Question: Assume I have with texbox and textblock:
'''
<TextBox Name="textBox1"
Text="{Binding Path=user,
RelativeSource={RelativeSource FindAncestor,
AncestorType=my:MainWindow, AncestorLevel=1},
Mode=TwoWay, UpdateSourceTrigger=PropertyChanged}" />
<TextBlock Name="textBlock1"
Text="{Binding Path=user,
RelativeSource={RelativeSource FindAncestor,
AncestorType=my:MainWindow, AncestorLevel=1},
Mode=TwoWay, UpdateSourceTrigger=PropertyChanged}" />
'''
Code behind:
'''
private string _user = "a";
public string user
{
get
{
return _user;
}
set
{
if (!String.IsNullOrEmpty(value.Trim()))
_user = value;
//else
//_user = _user + Environment.NewLine;
NotifyPropertyChanged("user");
}
}
'''
What I'm trying to achieve - is not allow user to enter empty string (or whitespace) in textbox and textblock. If text is empty - i simply restore previous value (cleared by user text - "a" in case of my code).
Code above works perfectly for textblock, but not for textbox (screenshot after pressing backspace inside textbox):

Moreover if you remove comment from
'''
//else
//_user = _user + Environment.NewLine;
'''
everything works like a charm (exept for I need to restore previous value, not value with Environment.NewLine :) of course)
So what's happening? Why behavior of textbox differs much from expected (and even differs from textblock behavior)?
If I press backspace in textbox my expression '!String.IsNullOrEmpty(value.Trim())' is false.
'_user' is not updated (it is still "a").
Calling 'NotifyPropertyChanged("user")' on the next line should force binding to get "a" (and '_user' equals "a" as expected if I touggle breakpoint in getter).
But as you can see on a screenshot - textbox is empty for some reason.
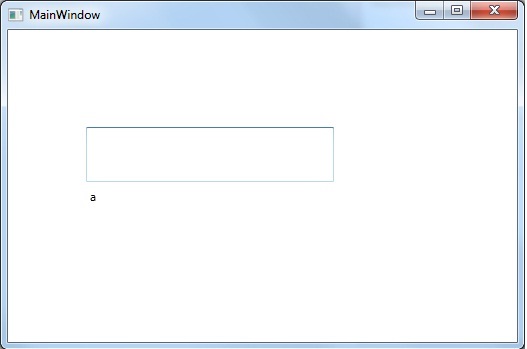
Answer: I wouldn't call that a bug of any kind. The difference is caused because the 'TextBox' can be changed from two places, whereas the 'TextBlock' can only be changed from one. That one source has a rule that won't allow the value to be an empty 'string' and so, it won't show an empty 'string'. The 'TextBox' on the other hand has no such rule to stop the user from changing the value. For that, you'd need to add a handler to the 'TextBox.PreviewKeyDown' event:
'''
<TextBox Name="textBox1" Text="{Binding Path=user, RelativeSource={RelativeSource
AncestorType=my:MainWindow}, UpdateSourceTrigger=PropertyChanged}"
PreviewKeyDown="TextBox_PreviewKeyDown"/>
'''
...
'''
private void TextBox_PreviewKeyDown(object sender, KeyEventArgs e)
{
if (((TextBox)sender).Text.Trim().Length == 1 &&
(e.Key == Key.Delete || e.Key == Key.Back)) e.Handled = true;
}
'''
Also note that you didn't need to set half of those properties in your 'RelativeSource Binding'... the above should work just the same. The 'TextBox.TextProperty DependencyProperty' has the 'BindsTwoWayByDefault' flag set in its default 'FrameworkMetadata', so you don't need to use 'Mode=TwoWay' here and you only need to set the 'AncestorType' property.